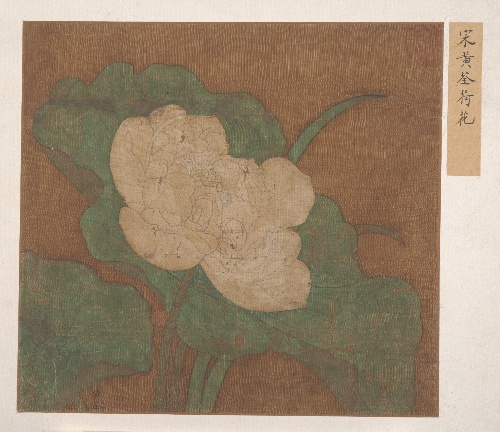
Artist: Unidentified artist|Huang Qüan
Artist bio: |Chinese, active ca. 950
Object type: Album leaf
Classification: Paintings
Medium: Album leaf; ink and color on silk
Culture: China
Period: Ming dynasty (?) (1368–1644)
Dimensions: 8 3/4 x 9 1/2 in. (22.2 x 24.1 cm)
Department: Asian Art
Credit line: From the Collection of A. W. Bahr, Purchase, Fletcher Fund, 1947
Accession year: 1947
Repository: Metropolitan Museum of Art, New York, NY
Tags: Lotuses